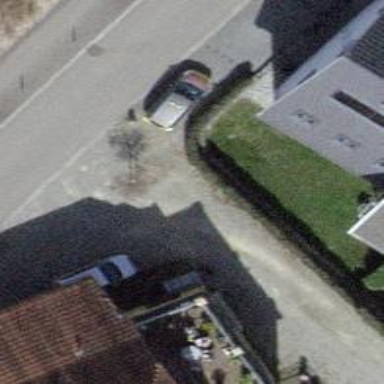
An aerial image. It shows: Driveway made of pebblestone.